Interaction volume radius: 5 \u00c5
Interaction volume height: 10 \u00c5
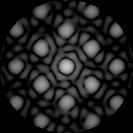
Disorder parameter: 0.1562